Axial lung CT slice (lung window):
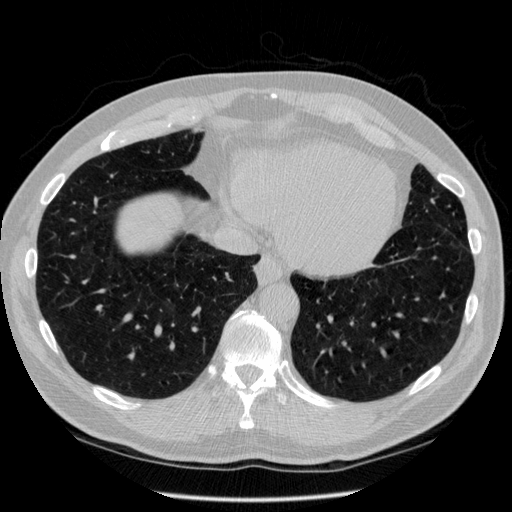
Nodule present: no